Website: apple
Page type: billing-address
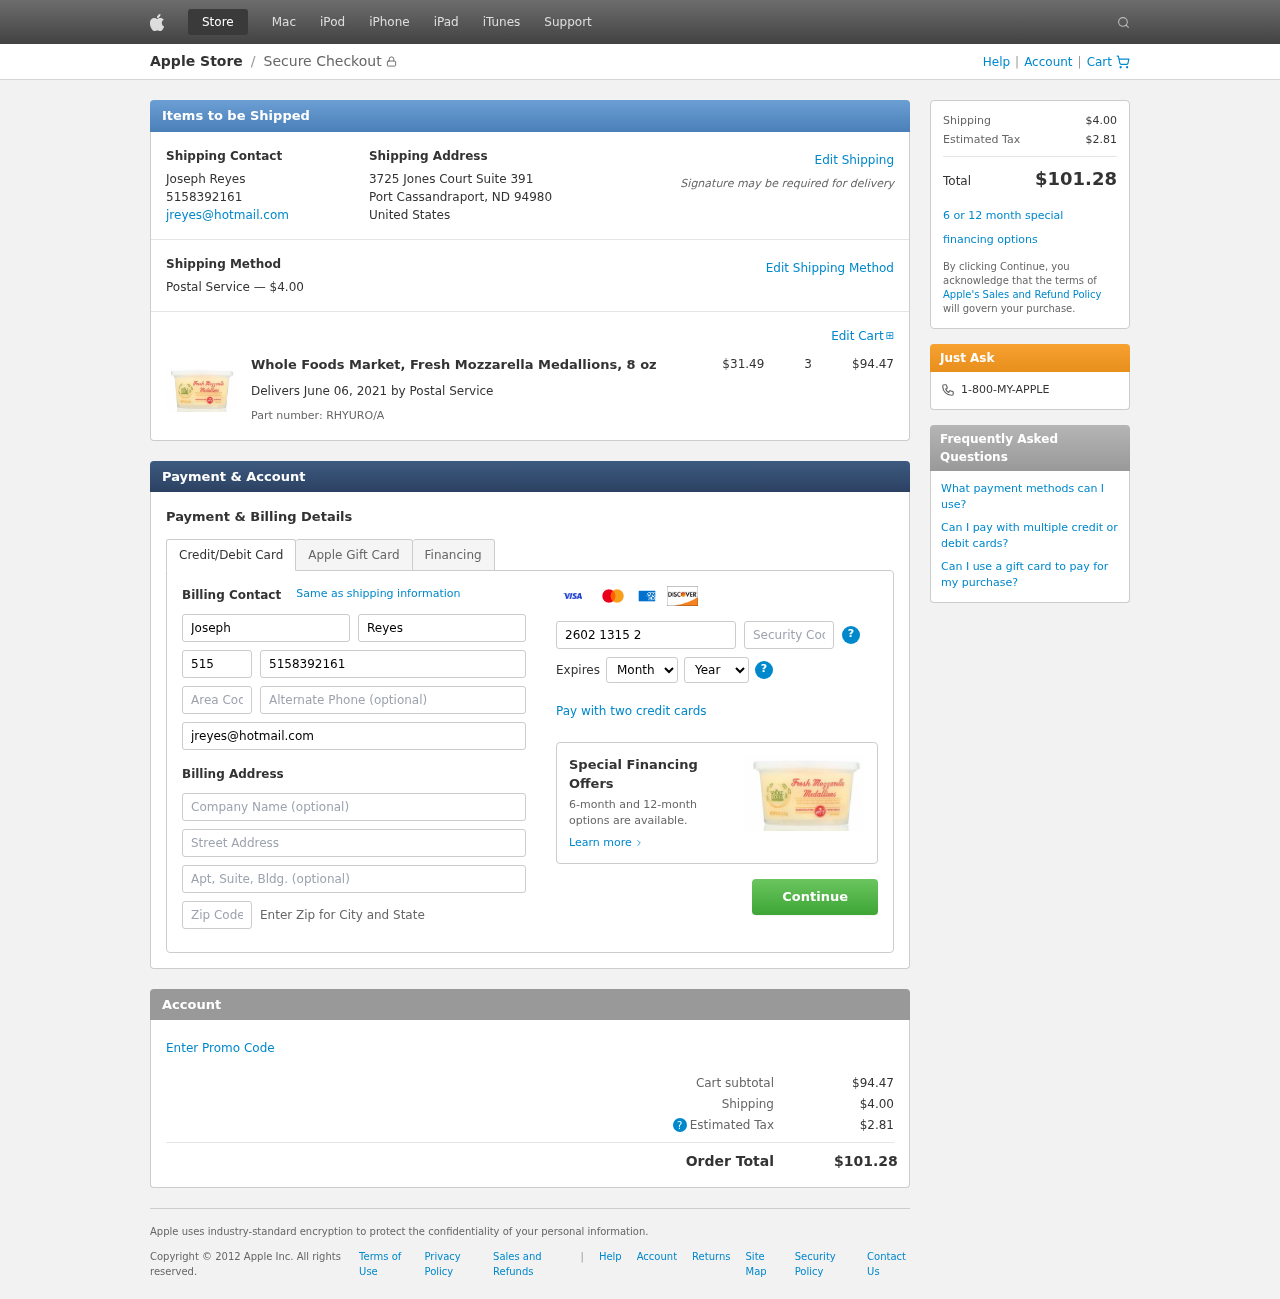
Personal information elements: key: PII_CARD_CVV
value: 969
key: PII_CARD_EXPIRY_MONTH
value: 04
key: PII_CARD_EXPIRY_YEAR
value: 28
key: PII_CARD_NUMBER
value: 2602 1315 2714 9182
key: PII_CITY_STATE_ZIP
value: Port Cassandraport, ND 94980
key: PII_COUNTRY
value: United States
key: PII_EMAIL
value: jreyes@hotmail.com
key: PII_FIRSTNAME
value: Joseph
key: PII_FULLNAME
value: Joseph Reyes
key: PII_LASTNAME
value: Reyes
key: PII_PHONE
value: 5158392161
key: PII_PHONE_AREA
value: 515
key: PII_STREET
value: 3725 Jones Court Suite 391
Product elements: key: PRODUCT1_NAME
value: Whole Foods Market, Fresh Mozzarella Medallions, 8 oz
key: PRODUCT1_PRICE
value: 31.49
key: PRODUCT1_QUANTITY
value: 3
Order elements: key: ORDER_SHIPPING_COST
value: $4.00
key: ORDER_SUBTOTAL
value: $94.47
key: ORDER_DELIVERY_DATE
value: June 06, 2021
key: ORDER_PART_NUMBER
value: RHYURO/A
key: ORDER_TAX
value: $2.81
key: ORDER_TOTAL
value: $101.28